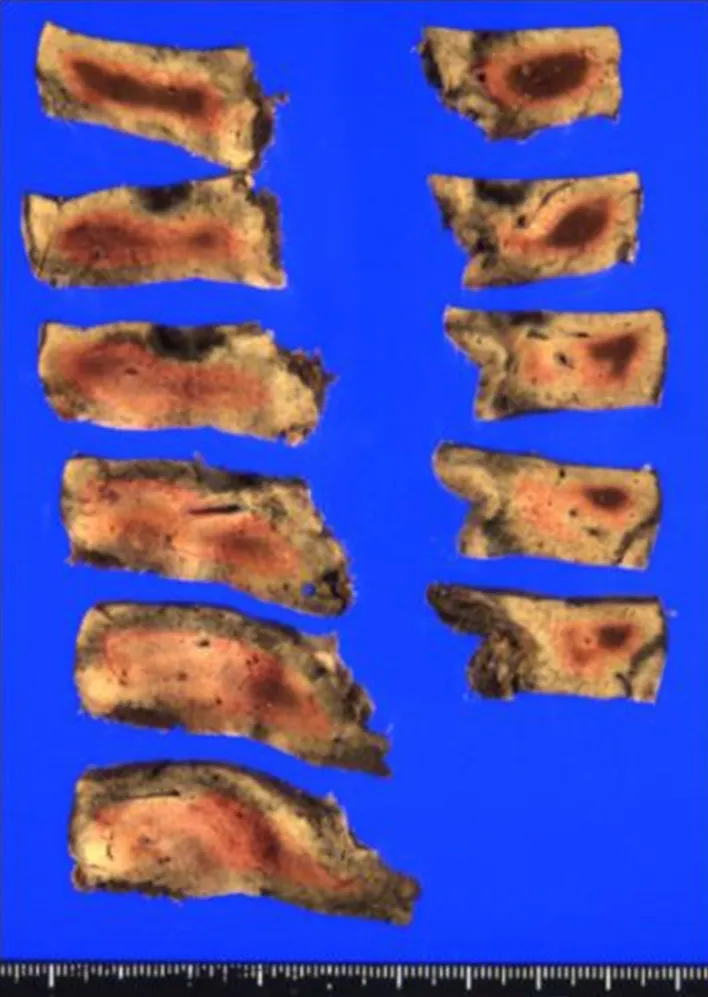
Macroscopic findings. . A well-marginated nodular lesion with mixture of whitish and reddish region measuring 15 x 11 x 19 mm was noted.
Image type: medical_photograph (other_medical_photograph)